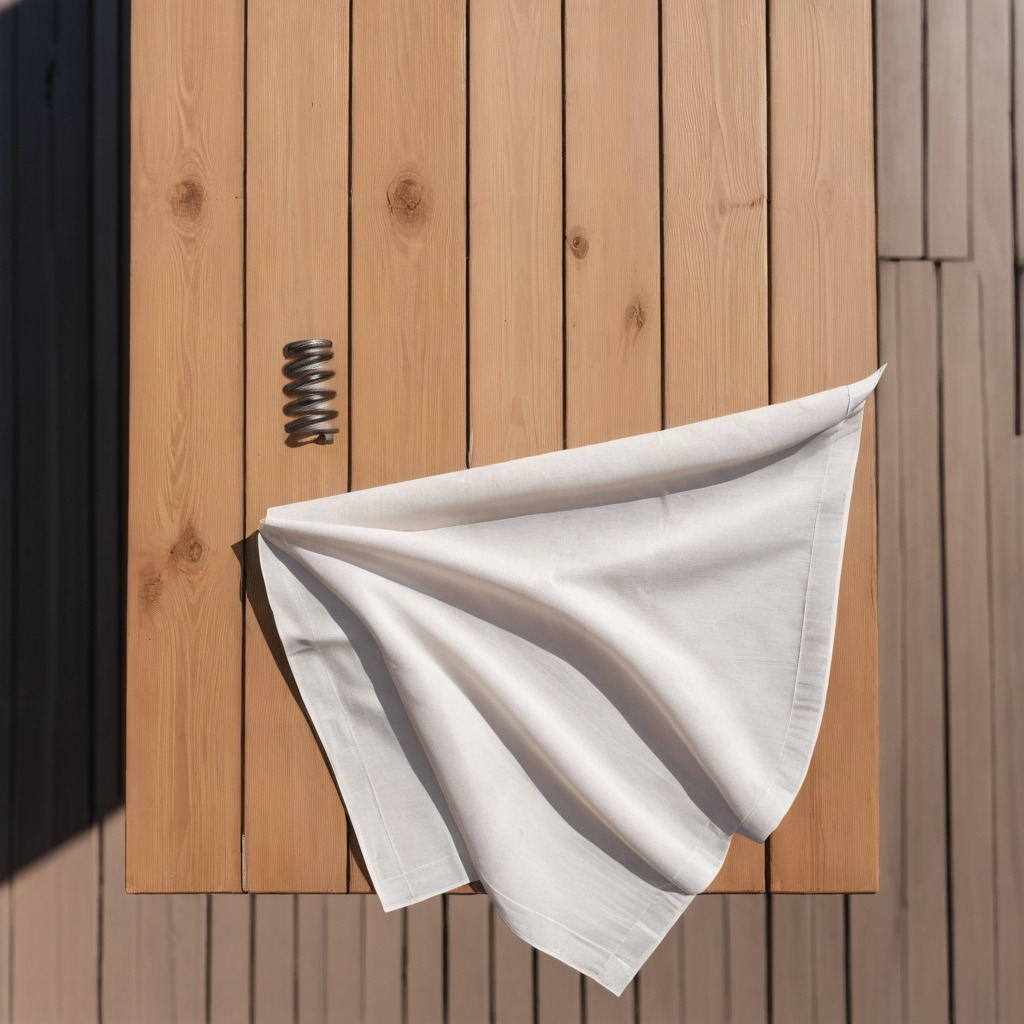
A coiled metal spring lies on a wooden table.